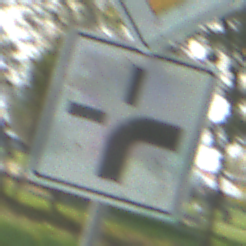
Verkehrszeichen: VerlaufVorfahrtsstrasse3
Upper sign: Vorfahrtsstrasse
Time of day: MorningAfternoon
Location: Outdoor (Suburban)
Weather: PartlyCloudy
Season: NotSpecified
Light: Natural